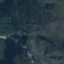
Land use / land cover: HerbaceousVegetation